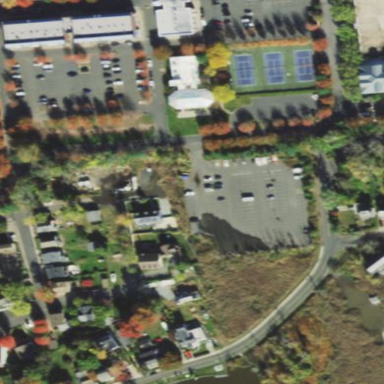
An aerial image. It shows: Parking area with asphalt surface.